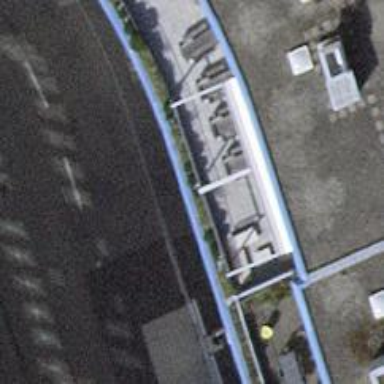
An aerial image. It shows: Driveway tunnel that serves as building passage.